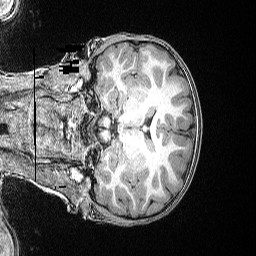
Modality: T1w
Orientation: coronal
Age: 69
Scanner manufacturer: siemens
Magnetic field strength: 3 T
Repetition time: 2.5 s
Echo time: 0.00347 s